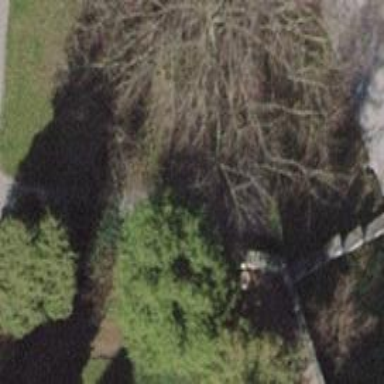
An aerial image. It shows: Bench for seating.